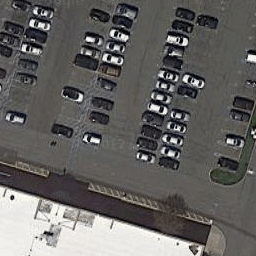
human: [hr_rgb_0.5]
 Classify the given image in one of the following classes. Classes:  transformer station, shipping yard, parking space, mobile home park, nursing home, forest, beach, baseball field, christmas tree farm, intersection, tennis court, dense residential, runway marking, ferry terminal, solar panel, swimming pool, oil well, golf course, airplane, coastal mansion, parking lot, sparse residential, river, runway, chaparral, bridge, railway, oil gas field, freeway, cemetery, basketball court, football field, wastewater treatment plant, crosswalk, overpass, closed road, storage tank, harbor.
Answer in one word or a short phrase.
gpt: parking lot